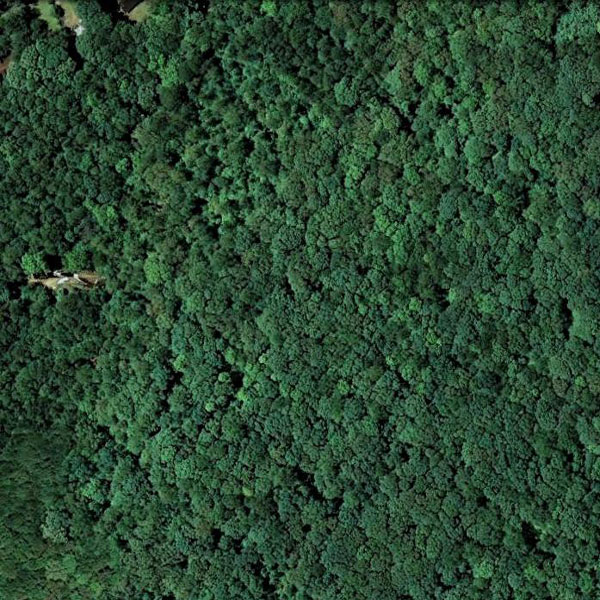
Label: Forest